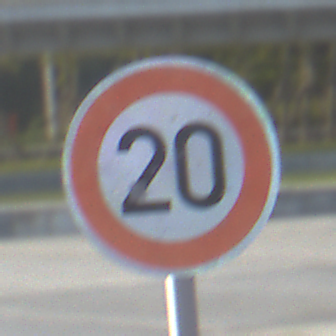
Verkehrszeichen: Geschwindigkeit20
Umgebung: Outdoor, Urban
Tageszeit: SunriseSunset
Wetter: Clear
Licht: Natural
Jahreszeit: NotSpecified
Kontrast: MediumContrast